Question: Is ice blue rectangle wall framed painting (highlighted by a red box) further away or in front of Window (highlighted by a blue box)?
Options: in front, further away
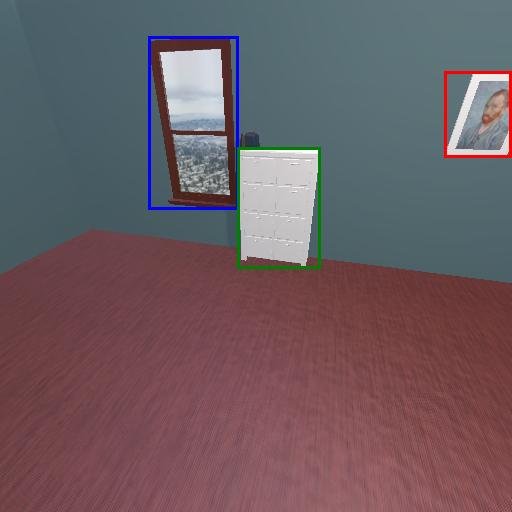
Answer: in front